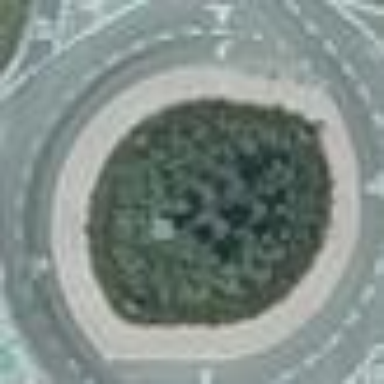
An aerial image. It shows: Roundabout on trunk highway.